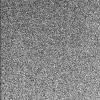
Atmospheric dust classification: dusty